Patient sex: M
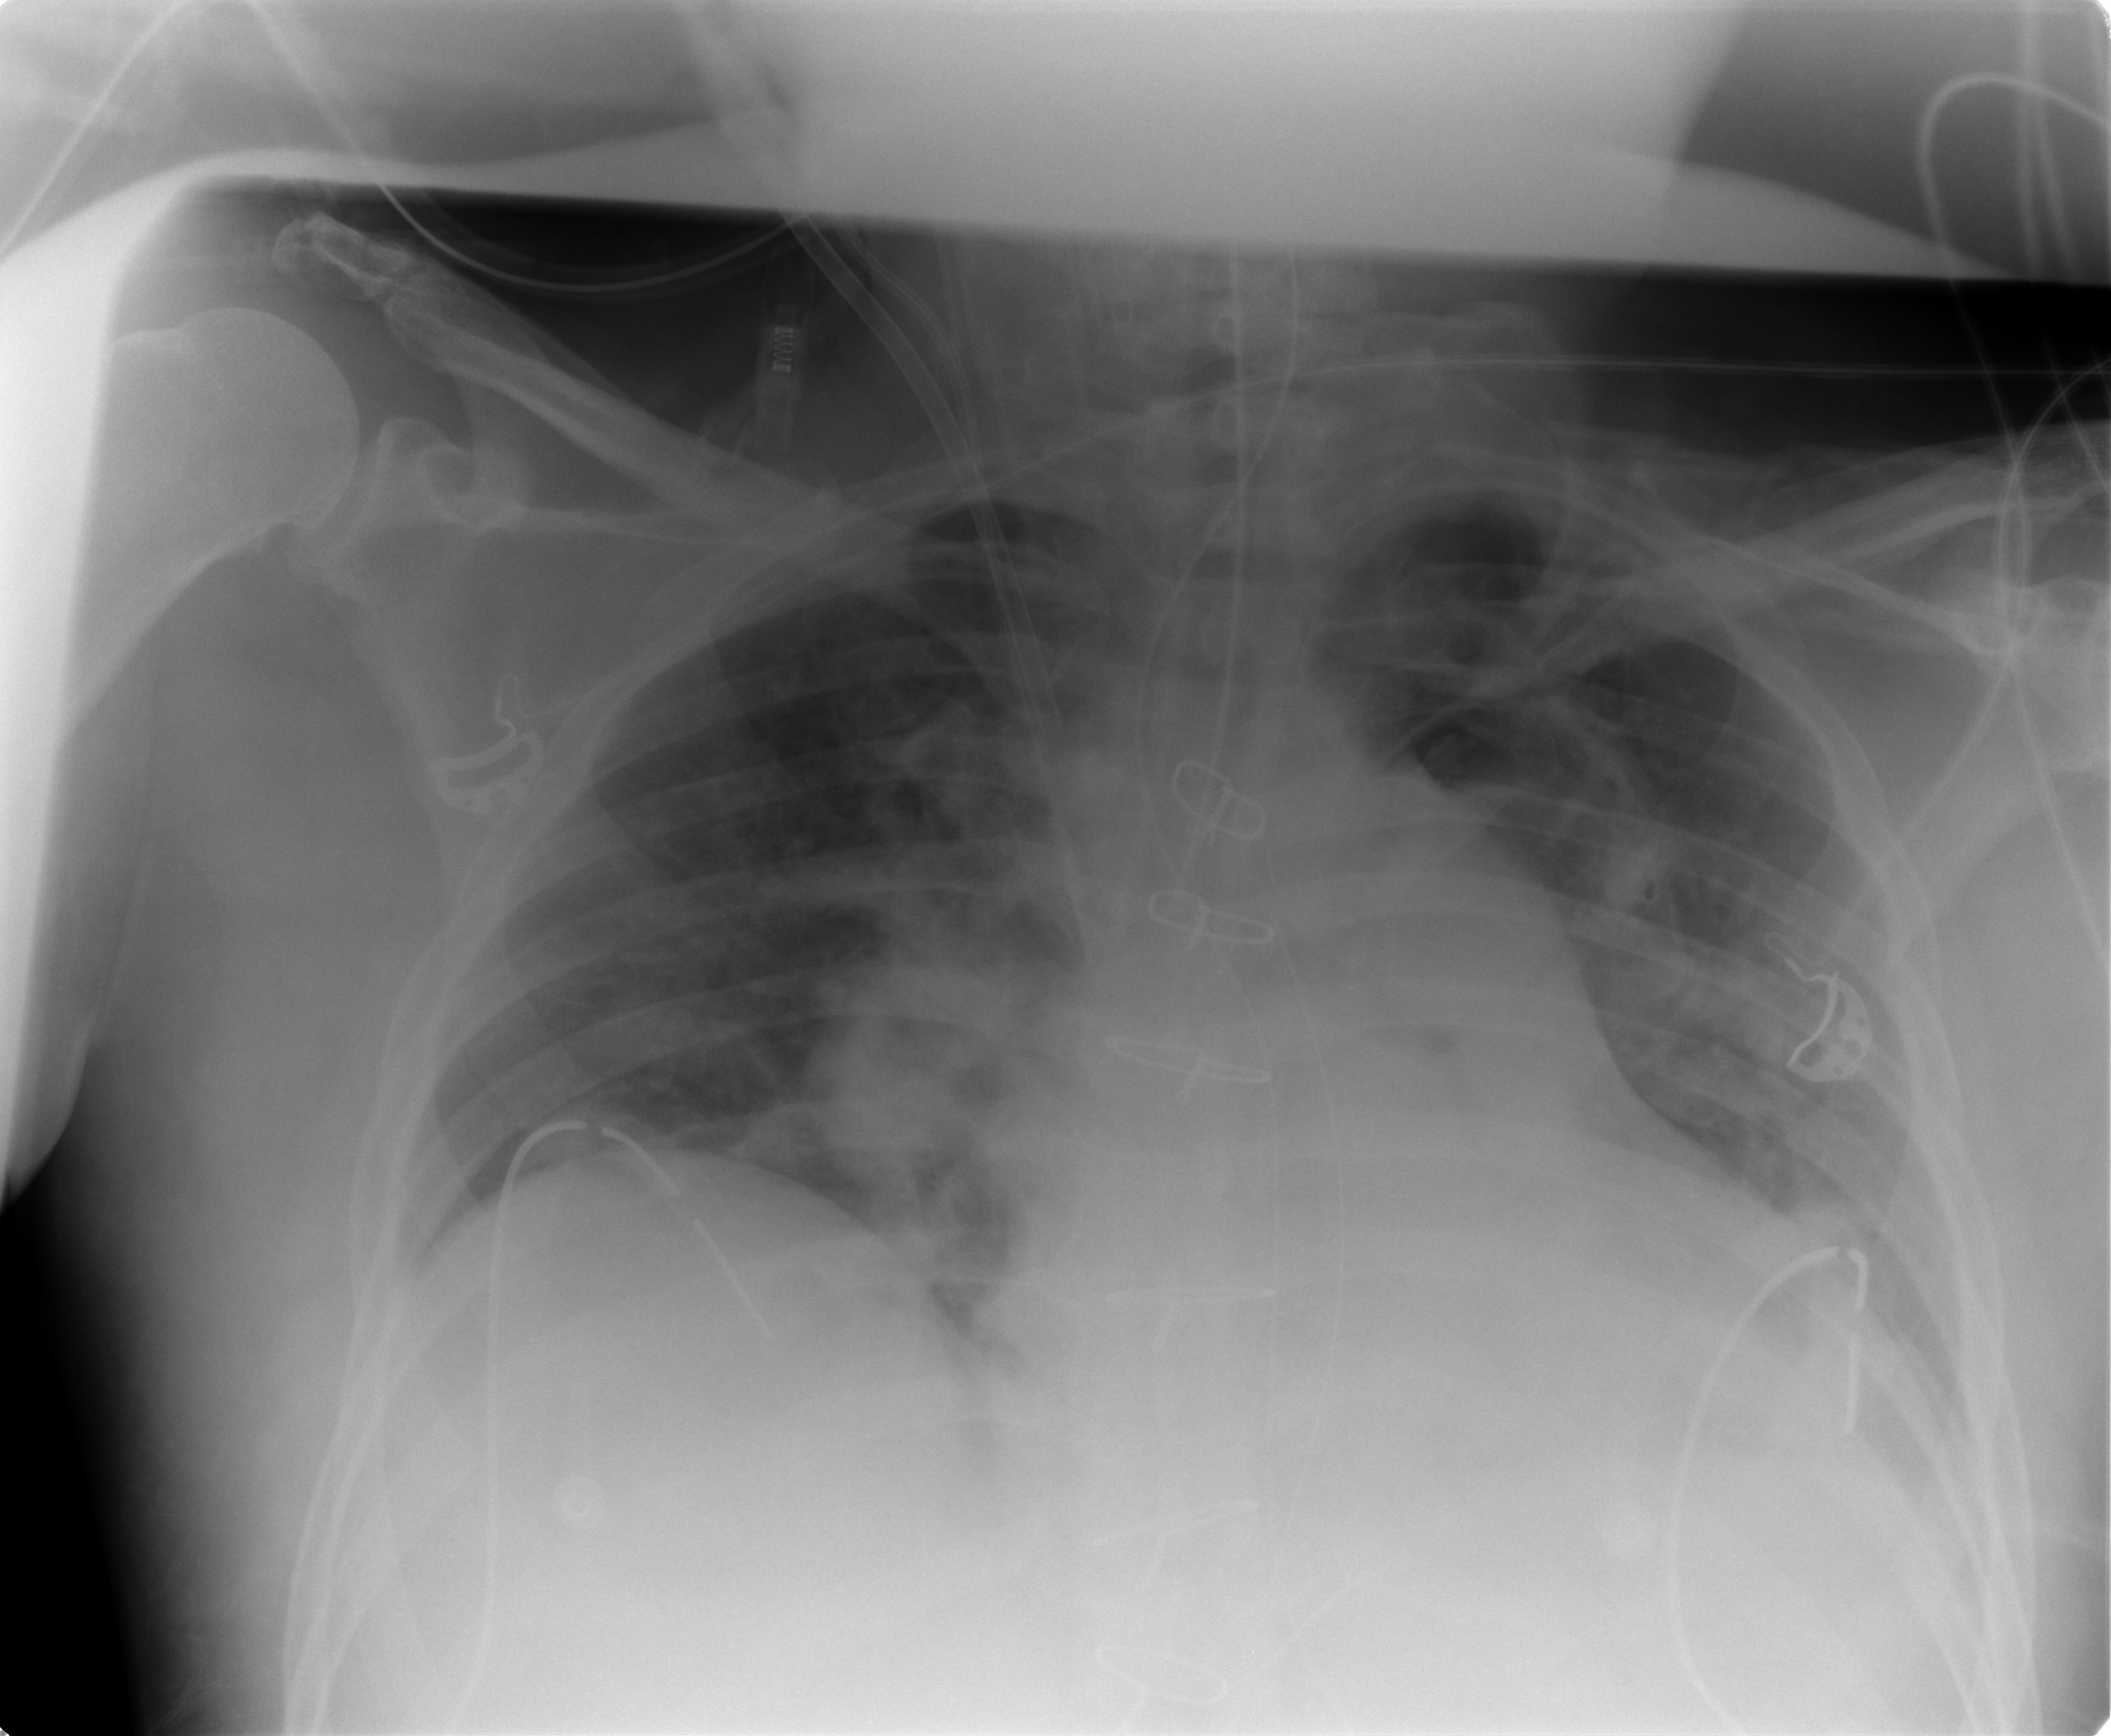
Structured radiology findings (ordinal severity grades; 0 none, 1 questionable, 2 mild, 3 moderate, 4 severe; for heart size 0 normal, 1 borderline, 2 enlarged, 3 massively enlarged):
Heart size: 2
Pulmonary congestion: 2
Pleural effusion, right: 0
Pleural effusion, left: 0
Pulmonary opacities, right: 2
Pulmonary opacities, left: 1
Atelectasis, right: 2
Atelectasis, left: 2